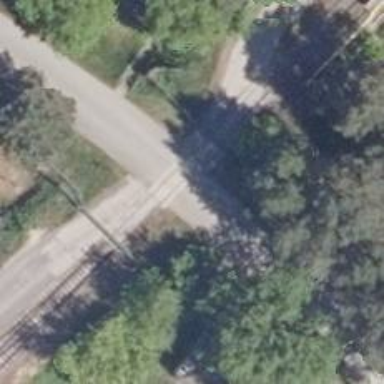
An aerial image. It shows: Railway level crossing.